Interaction volume radius: 5 \u00c5
Interaction volume height: 35 \u00c5
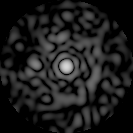
Disorder parameter: 0.8453